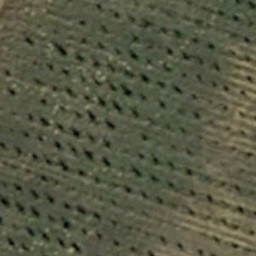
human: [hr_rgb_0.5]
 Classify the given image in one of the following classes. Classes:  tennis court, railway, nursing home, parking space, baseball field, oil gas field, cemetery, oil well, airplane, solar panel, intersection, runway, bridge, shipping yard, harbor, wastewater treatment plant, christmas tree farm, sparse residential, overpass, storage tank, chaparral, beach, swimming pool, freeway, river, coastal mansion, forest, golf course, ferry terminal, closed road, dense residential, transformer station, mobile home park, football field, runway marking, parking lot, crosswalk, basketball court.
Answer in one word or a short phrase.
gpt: christmas tree farm